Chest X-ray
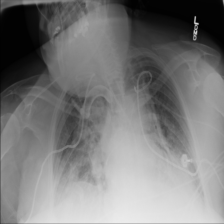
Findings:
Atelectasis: negative
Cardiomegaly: negative
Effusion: negative
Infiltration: negative
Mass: negative
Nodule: negative
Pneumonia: negative
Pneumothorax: negative
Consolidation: negative
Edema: negative
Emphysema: negative
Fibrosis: negative
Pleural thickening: negative
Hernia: negative